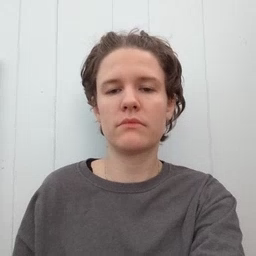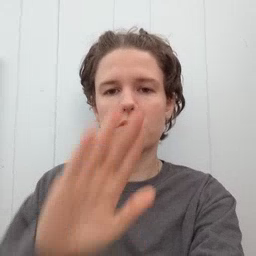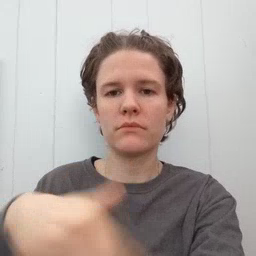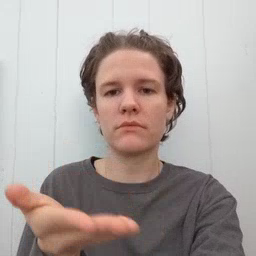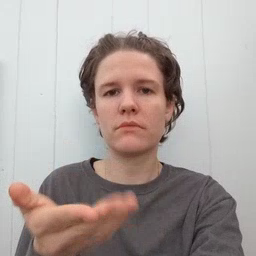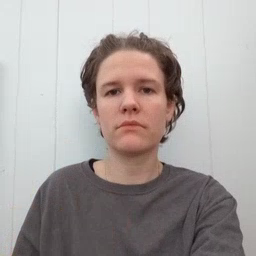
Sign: all